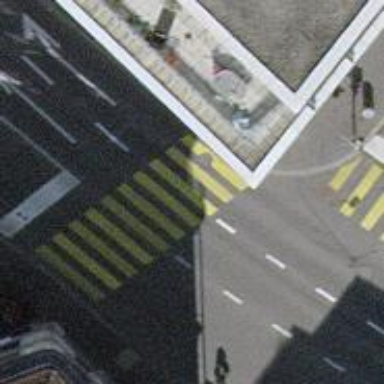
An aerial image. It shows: Crossing with traffic signals.